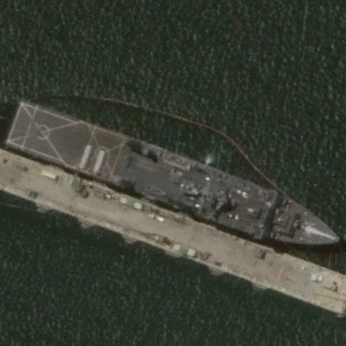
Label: combat